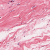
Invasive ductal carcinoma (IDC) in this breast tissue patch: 0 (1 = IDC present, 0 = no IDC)